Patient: sex M, age 81
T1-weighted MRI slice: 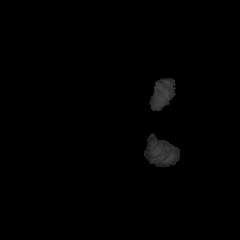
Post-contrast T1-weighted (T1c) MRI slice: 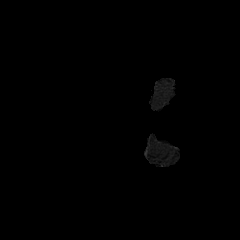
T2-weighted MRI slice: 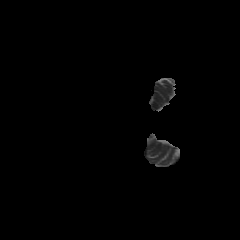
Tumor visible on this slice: no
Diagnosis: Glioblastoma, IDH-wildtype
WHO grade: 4